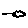
Label: cloud